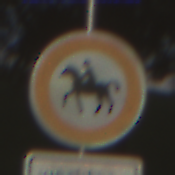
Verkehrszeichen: VerbotReiter
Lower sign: ZeitangabenMitBeschraenkungAufWochentage7
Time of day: MorningAfternoon
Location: Outdoor (Nature)
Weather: Clear
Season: NotSpecified
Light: Natural